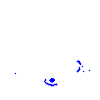
Particle: electron